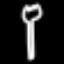
Label: fork